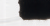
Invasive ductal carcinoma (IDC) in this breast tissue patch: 0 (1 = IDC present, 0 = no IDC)